Question: I came across the concept where a method cannot be overridden and overloaded at the same time. But when I used Arrays.toString(),

Correct me if I'm wrong, but the toString() method has been overridden and overloaded at the same time. How is that possible?
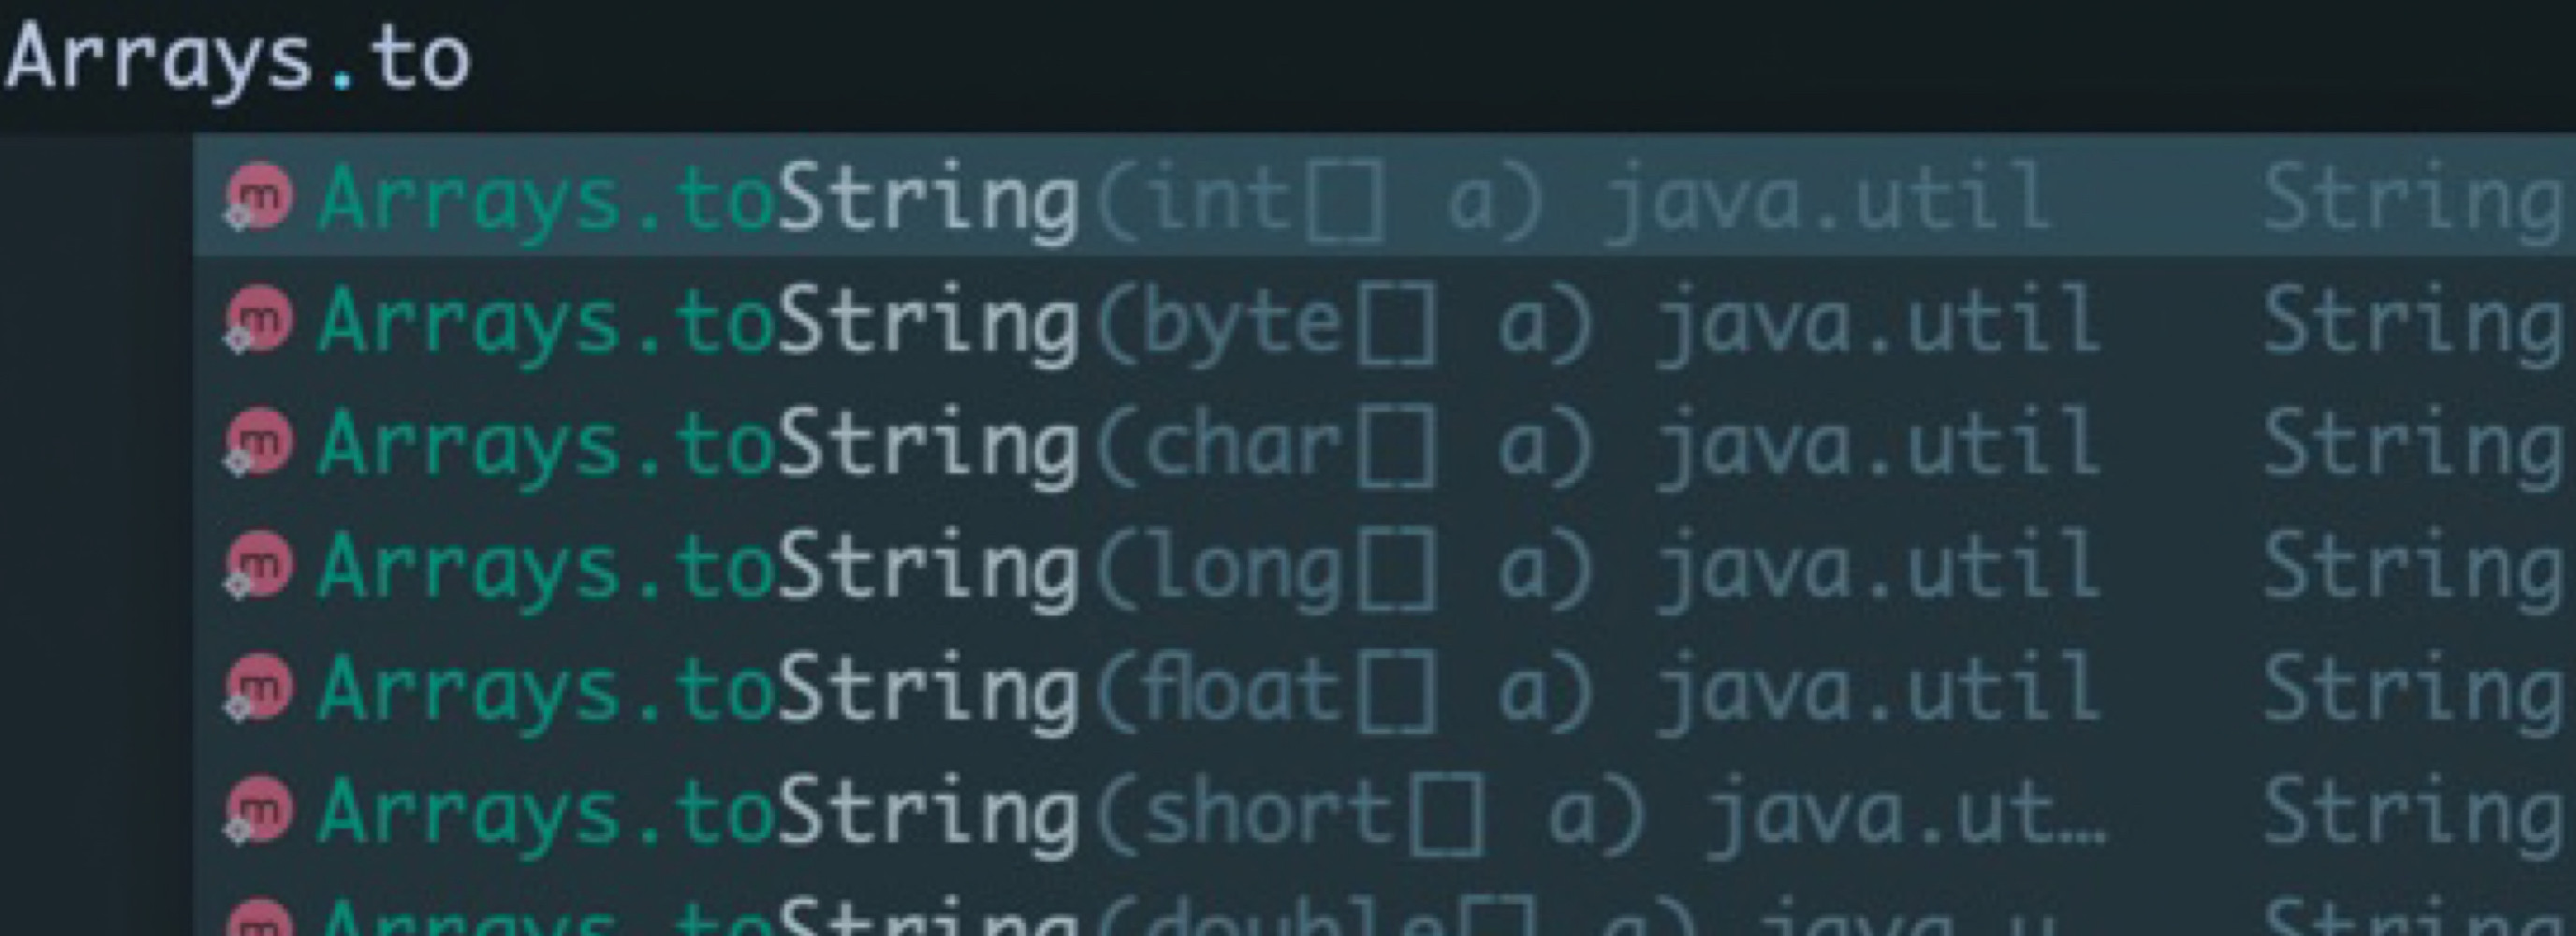
Answer: You are overriding when you have the exact same method signature in a subclass. You are overloading when you have two equal named methods with different type or number of parameters. You can override a method and then overload it but you can write a method and it can happend that when you overload it you end up overriding a super class method. One thing doesn't exclude the other.
Let's have a Super class like this:
'''
public class Super {
public void testMethod() {}
// Overload
public void testMethod(String param) {}
}
'''
And then extend it with a sub class like this:
'''
public class Sub extends Super {
// Override only
@Override
public void testMethod() {}
// Overload only
public void testMethod(int param) {}
// Overload and Override
@Override
public void testMethod(String param) {}
}
'''
As you can see, you can have only overload, only override or both in multiple ways. As said, one thing doesn't exclude the other.